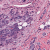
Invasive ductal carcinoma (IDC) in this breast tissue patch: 0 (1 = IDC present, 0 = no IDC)